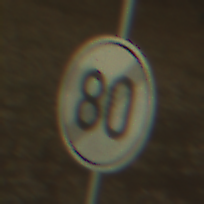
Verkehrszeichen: EndeGeschwindigkeit80
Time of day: SunriseSunset
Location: Outdoor (Nature)
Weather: Clear
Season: NotSpecified
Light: Natural